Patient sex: F
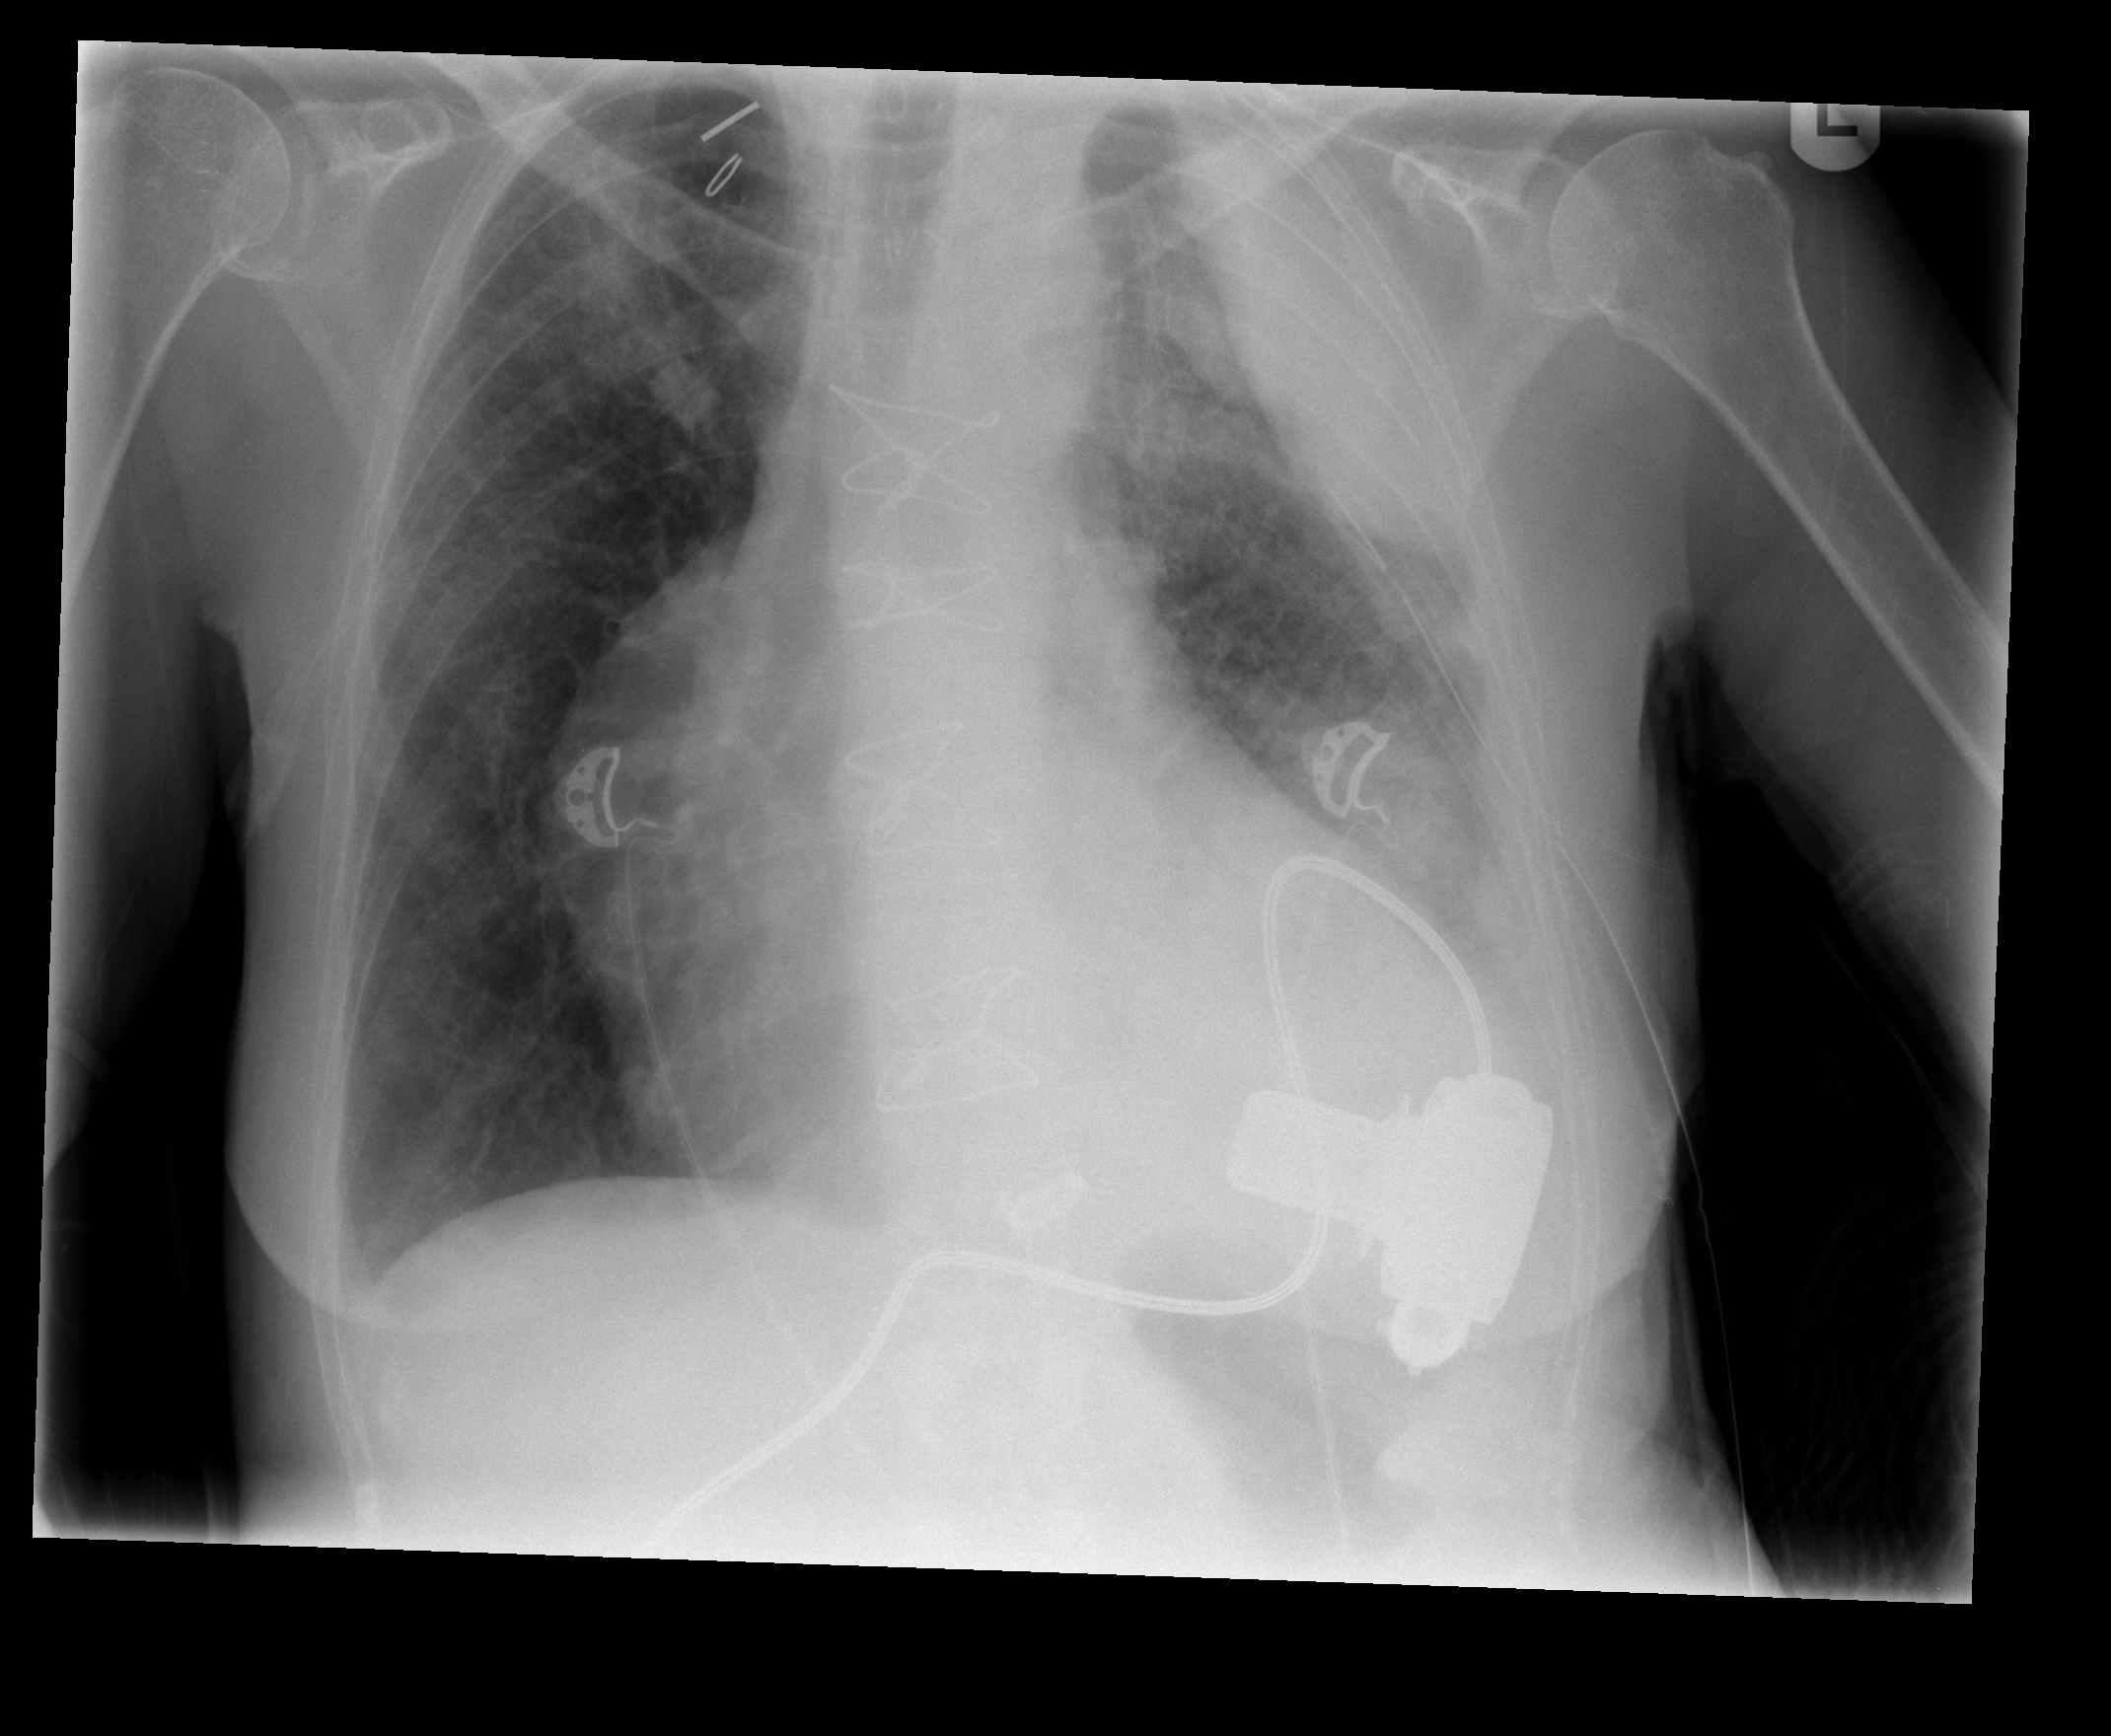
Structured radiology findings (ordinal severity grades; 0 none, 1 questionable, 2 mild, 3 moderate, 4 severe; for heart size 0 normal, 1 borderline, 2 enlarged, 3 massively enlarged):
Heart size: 3
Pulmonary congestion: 0
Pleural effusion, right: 0
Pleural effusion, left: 2
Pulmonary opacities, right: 0
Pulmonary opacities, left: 2
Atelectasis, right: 0
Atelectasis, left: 2